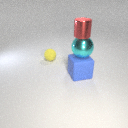
large blue rubber cube below large cyan metal sphere